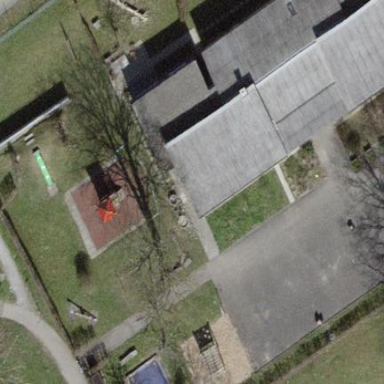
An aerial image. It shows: Kindergarten building.